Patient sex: M
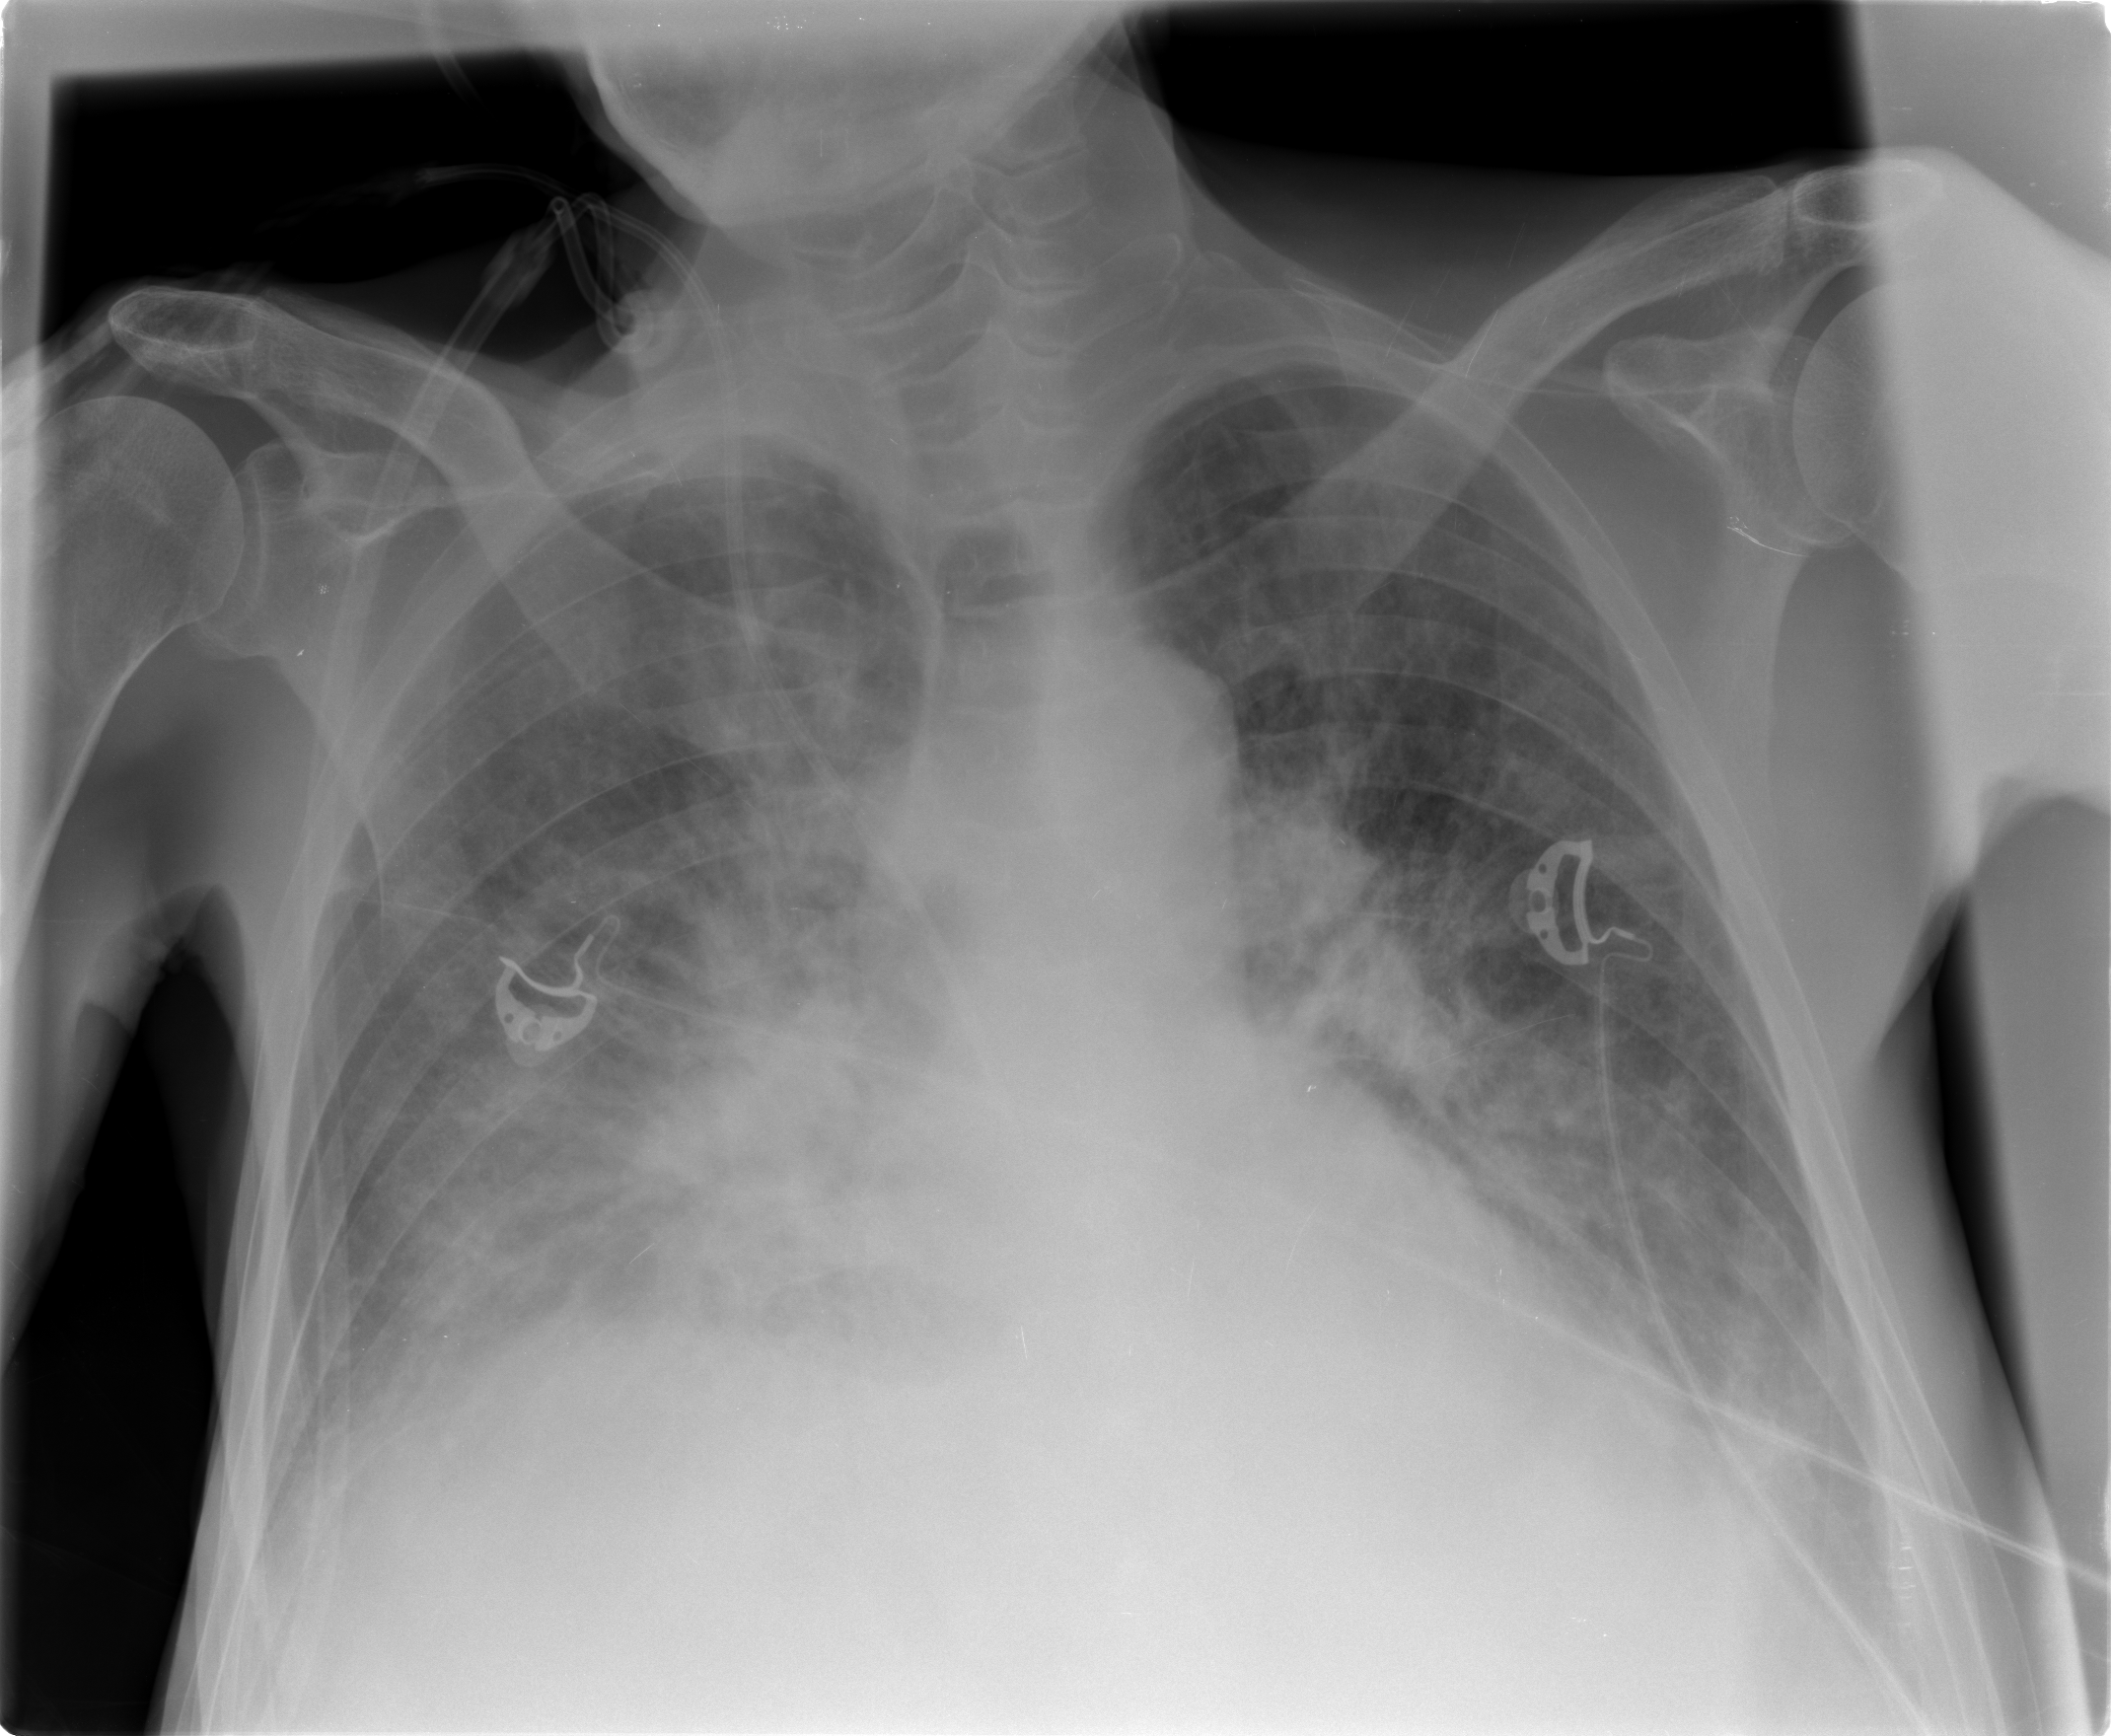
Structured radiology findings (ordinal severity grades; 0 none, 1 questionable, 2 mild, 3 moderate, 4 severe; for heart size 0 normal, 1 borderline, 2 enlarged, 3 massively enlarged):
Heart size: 0
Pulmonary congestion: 4
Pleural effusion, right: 3
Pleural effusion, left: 2
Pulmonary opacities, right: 0
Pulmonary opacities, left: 0
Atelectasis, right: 1
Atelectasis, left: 1